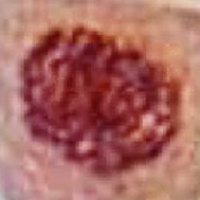
Label: prophase